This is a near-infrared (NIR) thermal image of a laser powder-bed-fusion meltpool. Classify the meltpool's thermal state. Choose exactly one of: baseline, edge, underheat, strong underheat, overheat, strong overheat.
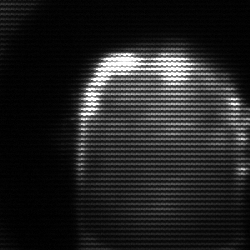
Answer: baseline